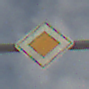
Verkehrszeichen: Vorfahrtsstrasse
Umgebung: Outdoor, Urban
Tageszeit: MorningAfternoon
Wetter: PartlyCloudy
Licht: Natural
Jahreszeit: NotSpecified
Kontrast: HighContrast